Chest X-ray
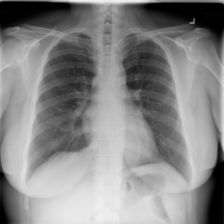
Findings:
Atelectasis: negative
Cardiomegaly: negative
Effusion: negative
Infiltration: negative
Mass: negative
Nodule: negative
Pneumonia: negative
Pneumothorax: negative
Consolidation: negative
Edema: negative
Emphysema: negative
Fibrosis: negative
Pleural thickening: negative
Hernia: negative